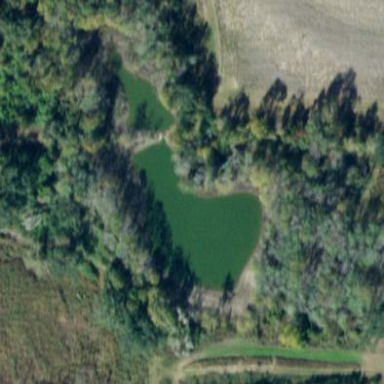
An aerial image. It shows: Peaceful pond surrounded by nature.